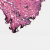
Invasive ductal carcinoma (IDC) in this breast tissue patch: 0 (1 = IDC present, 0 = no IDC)